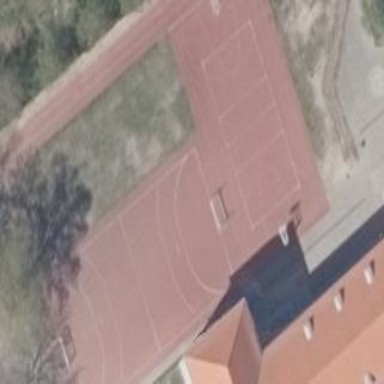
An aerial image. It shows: Basketball court on leisure land pitch.